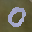
Label: 0